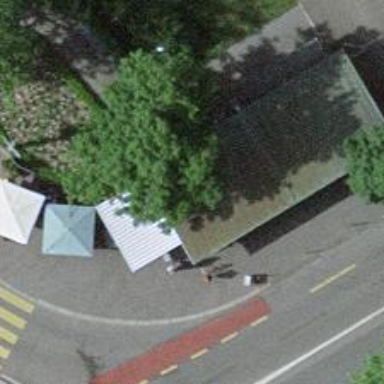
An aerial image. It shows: Fast food establishment.